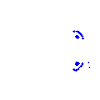
Particle: electron